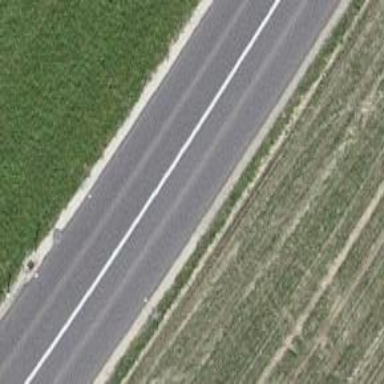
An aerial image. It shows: Tertiary road with asphalt surface.